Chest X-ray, AP view. Patient: 68 years old, sex M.
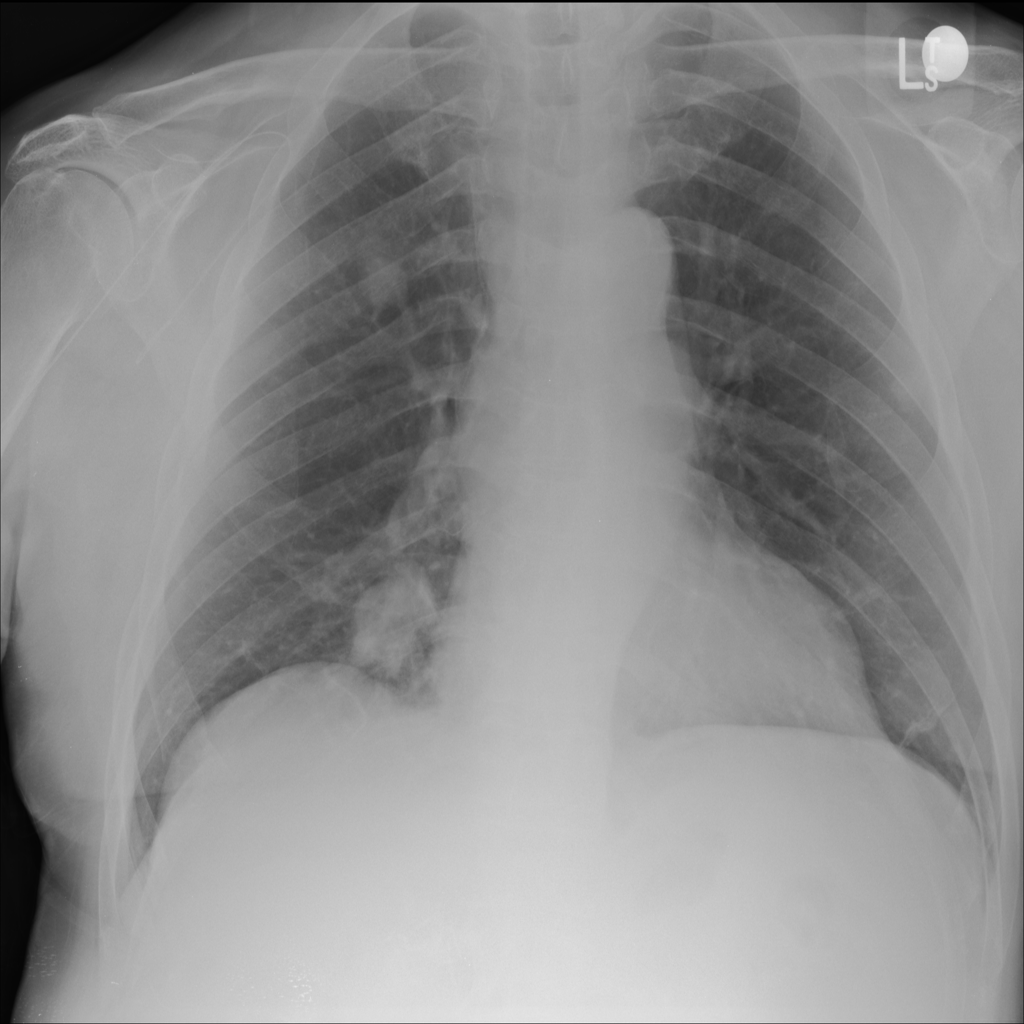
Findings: Nodule